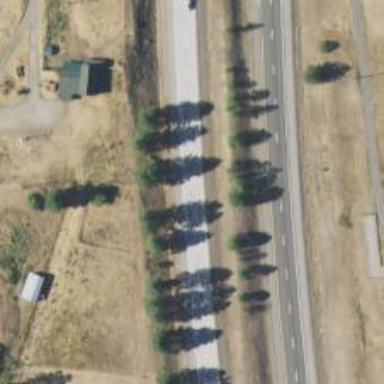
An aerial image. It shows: Trunk highway with expressway features.